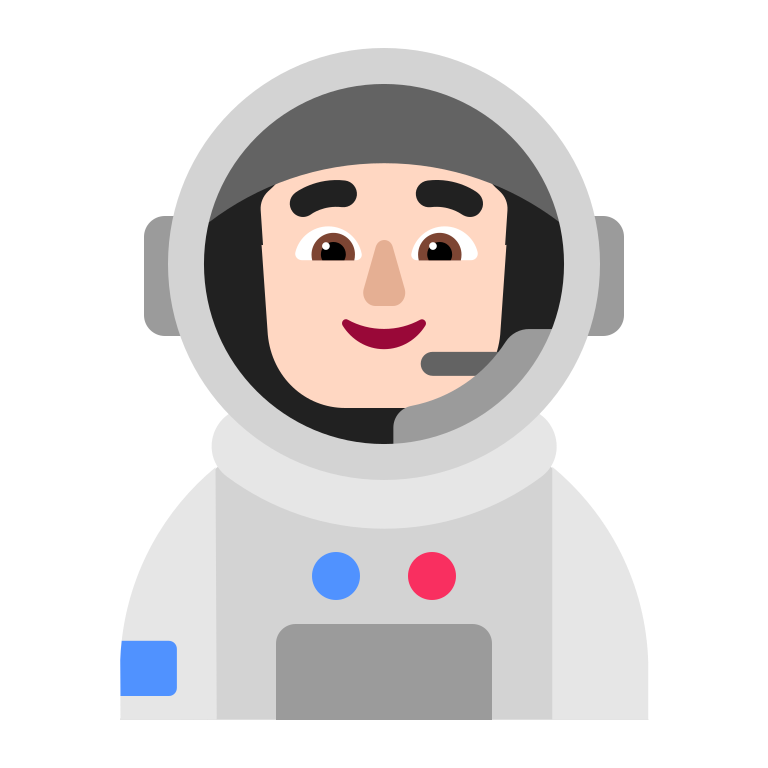
man astronaut flat light